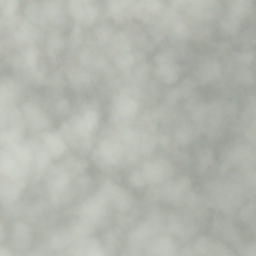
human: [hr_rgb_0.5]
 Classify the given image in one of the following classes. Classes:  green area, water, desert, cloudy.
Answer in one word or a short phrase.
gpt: cloudy